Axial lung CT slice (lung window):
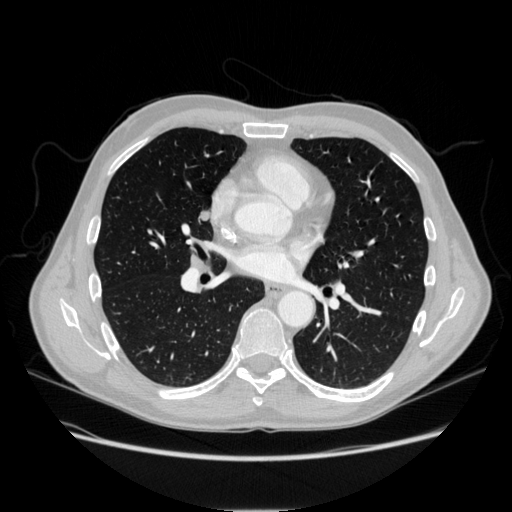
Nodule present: yes
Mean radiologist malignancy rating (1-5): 2.75